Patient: sex F, age 65
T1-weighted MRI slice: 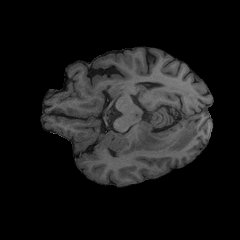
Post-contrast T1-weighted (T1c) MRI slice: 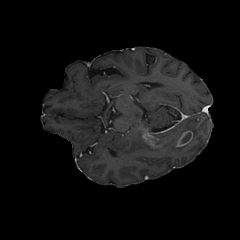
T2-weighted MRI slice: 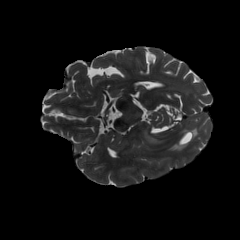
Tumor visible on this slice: yes
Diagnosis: Glioblastoma, IDH-wildtype
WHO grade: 4